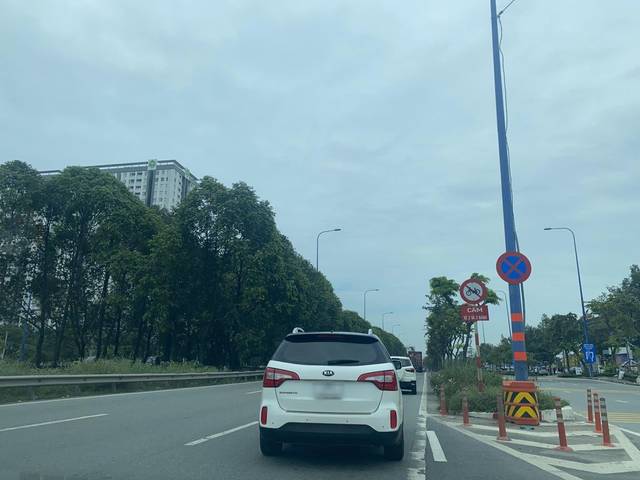
Region: Vietnam
Coordinates: 10.796, 106.753